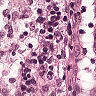
Metastatic tissue present: no